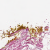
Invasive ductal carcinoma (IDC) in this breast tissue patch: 0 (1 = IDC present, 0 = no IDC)